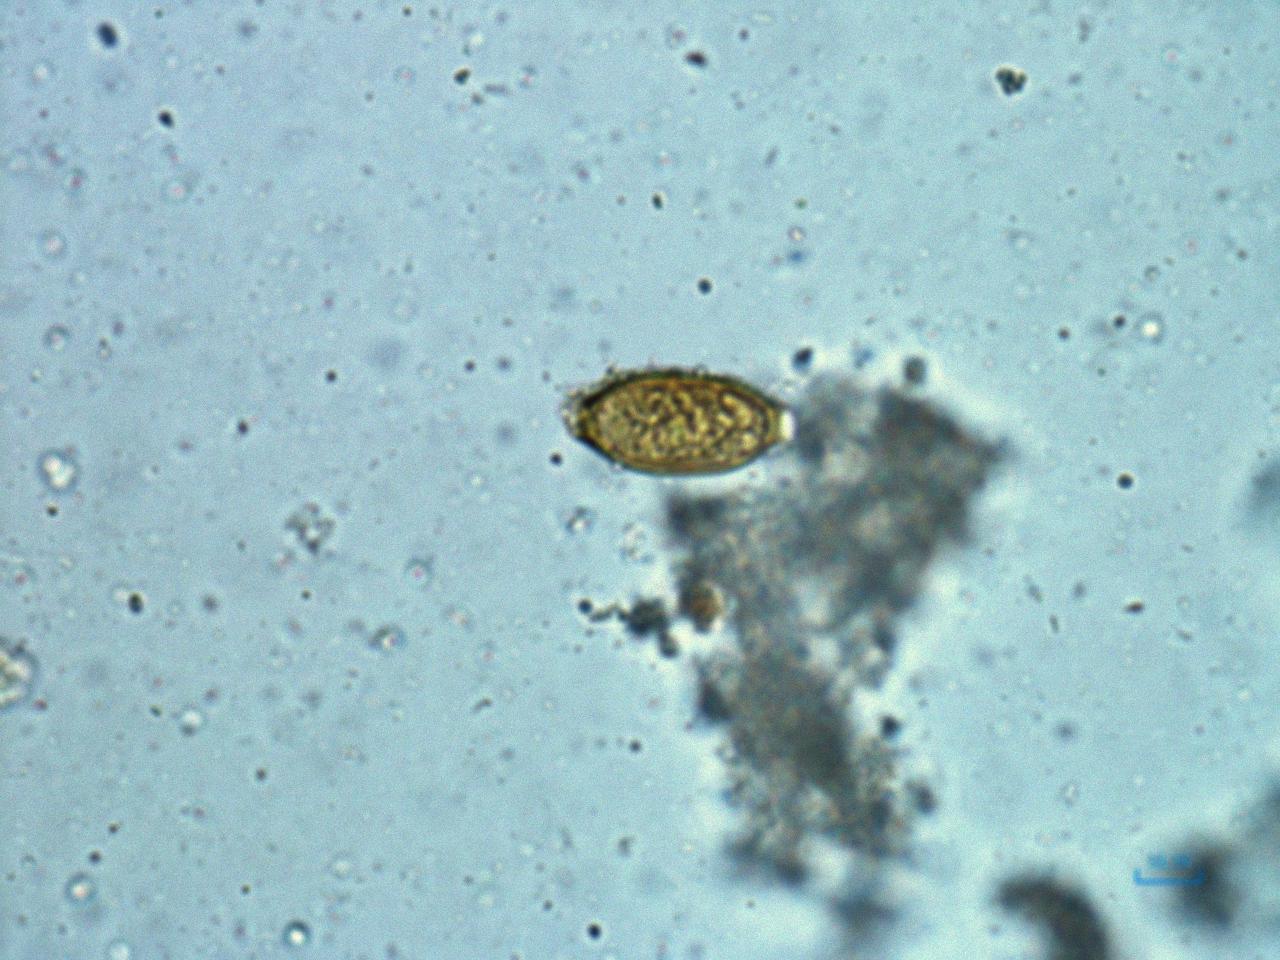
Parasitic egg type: Trichuris trichiura